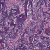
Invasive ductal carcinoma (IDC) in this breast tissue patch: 0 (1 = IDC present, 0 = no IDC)